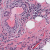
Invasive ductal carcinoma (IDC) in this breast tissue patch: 0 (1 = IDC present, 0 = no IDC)